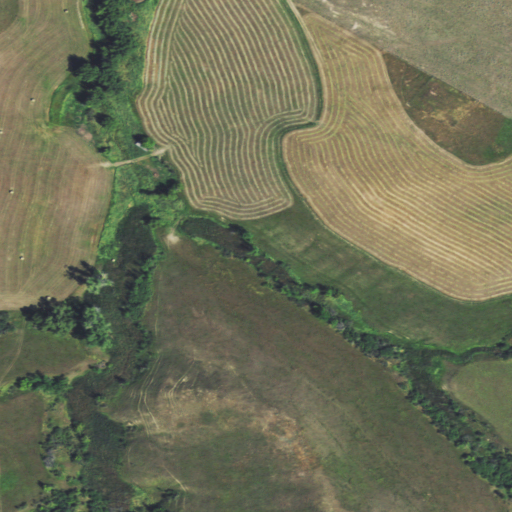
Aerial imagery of valley in Wyoming named Chapparal Draw containing herbaceous wetlands, shrub, pasture, woody wetlands, grassland, and open development